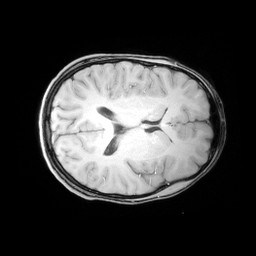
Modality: MP2RAGE
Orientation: axial
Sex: female
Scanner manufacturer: siemens
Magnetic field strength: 3 T
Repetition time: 5 s
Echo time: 0.00355 s